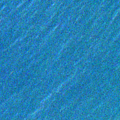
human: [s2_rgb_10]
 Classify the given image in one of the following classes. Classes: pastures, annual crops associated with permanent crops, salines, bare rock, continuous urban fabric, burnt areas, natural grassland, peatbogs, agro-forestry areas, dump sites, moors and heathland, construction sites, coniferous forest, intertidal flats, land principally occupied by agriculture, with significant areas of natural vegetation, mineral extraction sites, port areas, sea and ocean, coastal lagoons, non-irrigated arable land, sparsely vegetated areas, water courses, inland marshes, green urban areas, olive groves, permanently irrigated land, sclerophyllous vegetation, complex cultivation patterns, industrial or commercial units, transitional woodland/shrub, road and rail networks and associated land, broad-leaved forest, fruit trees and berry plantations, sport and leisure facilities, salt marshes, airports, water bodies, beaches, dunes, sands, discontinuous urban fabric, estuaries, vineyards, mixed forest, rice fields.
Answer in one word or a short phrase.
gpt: sea and ocean